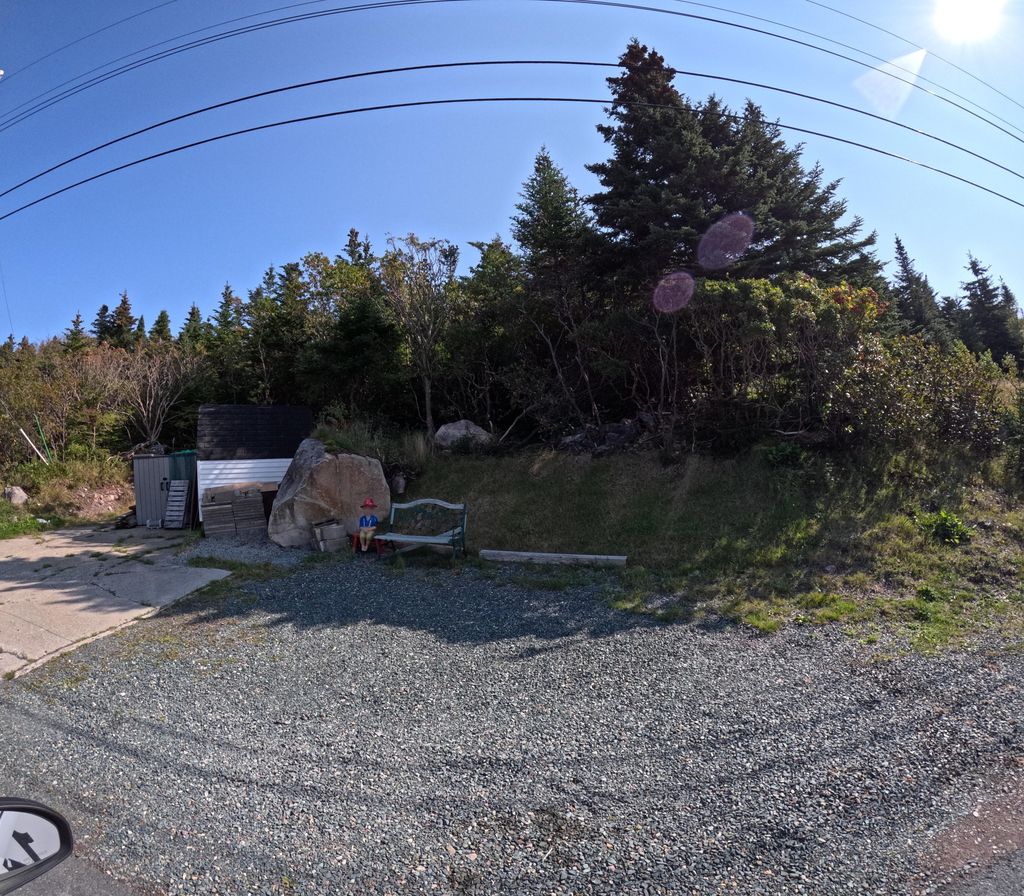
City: st_johns